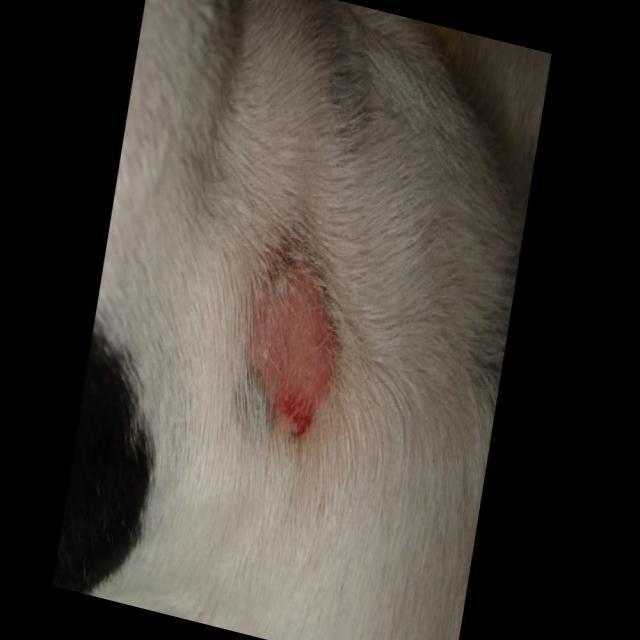
Canine ringworm (Dermatophytosis) — fungal infection caused by Microsporum or Trichophyton. Presents with circular alopecia, scaling, crusting, and broken hairs.